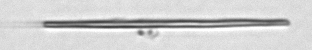
Label: fiber_TAG_external_detritus